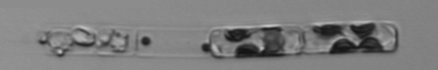
Label: Guinardia_delicatula_TAG_internal_parasite